Field crop: maize
Growth stage: 2
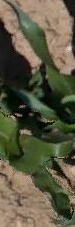
Species: maize